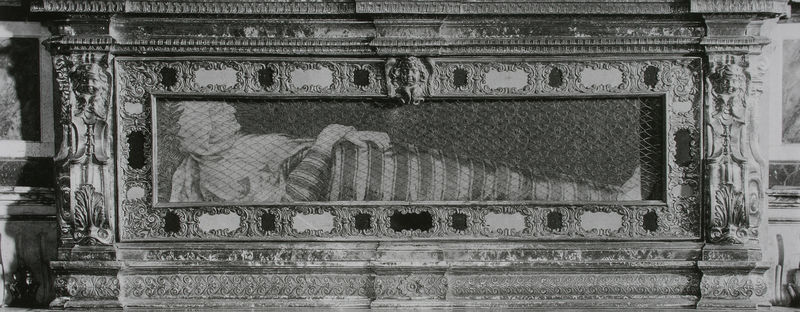
Titel: Silbernes Gehäuse des Schreins der Hl. Margherita im Hochaltar von S. Margherita
Künstler: Adriano Lani
Standort: Cortona
Institution: S. Margherita
Schlagwörter: feder, gemälde, hand, kopf, körper, mann, schatten, weiß, blume, finger, frau, glas, grau, hell, holz, köpfe, licht, marmor, mund, nase, profil, schmuck, schwarz, säule, zeichnung, tuch, muster, ornament, gesichter, architektur, arm, arme, augen, barock, gesicht, kleidung, lang, leiche, mensch, rahmen, sockel, stein, tod, tot, toter, bild, bildnis, hände, felder, gitter, kirche, boden, figur, gewand, gold, haare, stoff, decke, blatt, locken, renaissance, engel, putte, putto, statue, relief, schrift, seitlich, ruhe, liegen, rahmung, enge, weis, füsse, pilaster, bischof, kissen, könig, papst, dichter, dekor, floral, ornamente, verzierung, gestreift, streifen, stuck, palme, platte, liegend, abbild, foto, fotografie, barfuss, eng, antike, maske, fuss, eckig, scheibe, schwarz weiss, lorbeer, lorbeerkranz, ritter, altar, rom, kasten, oranmente, photo, fries, sims, wachs, gesims, sarg, voluten, starre, grab, leichentuch, leichnam, christlich, dante, priester, gelegt, heiliger, horizontal, adliger, gelehrter, konsole, heilige, verzeirung, aufgebahrt, putti, schrein, reliquie, verzierungen, verglast, würde, grabmal, punze, ägypten, tief, arkanthus, perlstab, federkiel, grabmahl, sarkophag, freis, katakombe, mensa, grablege, menshc, ligen, abt, engelsköpfe, pharao, reliquien, sakrophag, retable, liegefigur, bekleidet, oranamente, verkröpfung, streifne, ruhestätte, gewant, stätte, mumie, sarkopharg, bandagen, estützt, gablegung, kapiitell, kisseng, sargophag, totenhemd, mummie, mamm, vries, heiliges grab, pharaoh, dichtergrab